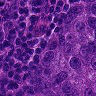
Metastatic tissue present: yes